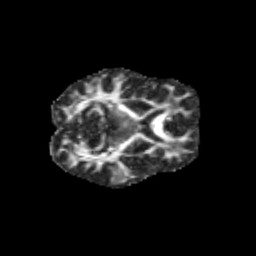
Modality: FA
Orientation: axial
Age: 12
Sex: female
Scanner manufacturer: siemens
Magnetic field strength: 3 T
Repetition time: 3.8 s
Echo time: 0.07 s